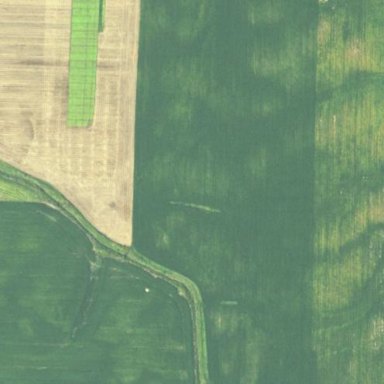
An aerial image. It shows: Picturesque farmland scene.